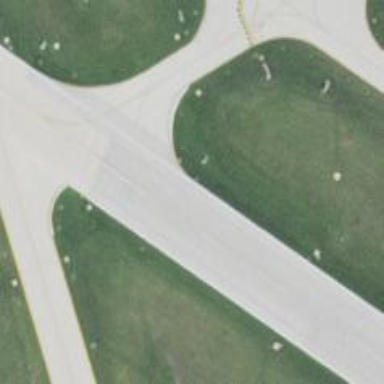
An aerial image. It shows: Runway surface made of asphalt at airport.